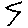
Label: zigzag